Question: I have an asp.net web application; I was using sitemap for menu controller. Then I decided to use bootstrap navbar; and now I am trying to implement bootstrap 4.1 to asp.net menu controller with sitemap.
I have already achieved to bind the asp.net Menu controller from a sitemap; and style it with bootstrap 4.1; but I have dots coming before every the menu item letters; and I could not remove them (please see the picture).
I need help to remove these dots from my menu aspect. Thanks in advance for your help.
:
'''
<!-- Menu BASI -->
<nav class="afiniteksMenuNavbar navbar navbar-expand-md navbar-light">
<button class="navbar-toggler" type="button" data-toggle="collapse" data-target="#navbarSupportedContent" aria-controls="navbarSupportedContent" aria-expanded="false" aria-label="Toggle navigation">
<span class="navbar-toggler-icon"></span>
</button>
<asp:SiteMapDataSource ID="SiteMapDataSource1" runat="server" ShowStartingNode="False" EnableViewState="false" />
<div class="NBCollapse collapse navbar-collapse" id="navbarSupportedContent">
<asp:Menu ID="Menu1" runat="server" Orientation="horizontal"
DataSourceID="SiteMapDataSource1"
IncludeStyleBlock="False"
CssClass="afiniteksNav navbar-nav" StaticMenuStyle-CssClass="nav-item"
StaticSelectedStyle-CssClass="nav-item" StaticSubMenuIndent="16px"
DynamicMenuStyle-CssClass="nav-item dropdown-menu"
RenderingMode="List" role="menu" itemscope="itemscope" itemtype="http://schema.org/SiteNavigationElement">
<LevelMenuItemStyles>
<asp:MenuItemStyle CssClass="dropdown-item" HorizontalPadding="15px" Height="50px" VerticalPadding="15px" />
</LevelMenuItemStyles>
<LevelSelectedStyles>
<asp:MenuItemStyle CssClass="nav-item active" Font-Underline="False" />
</LevelSelectedStyles>
<StaticHoverStyle Font-Underline="true" />
<StaticSelectedStyle Font-Bold="true" />
<DynamicMenuItemStyle CssClass="dropdown-item" />
</asp:Menu>
</div>
</nav>
<!-- Menu SONU -->
</div>
'''

Here goes the compiled html code:
'''
<div class="col-md-8" style="border-bottom: 1px solid #000;">
<!-- Menu BASI -->
<div class="ortalaVH">
<nav class="afiniteksMenuNavbar navbar navbar-expand-md navbar-light">
<button class="navbar-toggler" type="button" data-toggle="collapse" data-target="#navbarSupportedContent" aria-controls="navbarSupportedContent" aria-expanded="false" aria-label="Toggle navigation">
<span class="navbar-toggler-icon"></span>
</button>
<div class="NBCollapse collapse navbar-collapse" id="navbarSupportedContent">
<a href="#Menu1_SkipLink"><img alt="Gezinti Baglantilarini Atla" src="/afiniteks.com/WebApp/WebResource.axd?d=Nd69XRQ7kJaHjjr-OjgVxjrB03FYSGQ7QiO79mNpEUi5Set0fmG4nYg5ZIDyqae_peFkIA3_jV-FbQB4KaDCfPTVsUgbnhfE1Z15KY2vxEo1&amp;t=636590973156695494" width="0" height="0" style="border-width:0px;"></a><div role="menu" itemscope="itemscope" itemtype="http://schema.org/SiteNavigationElement" class="afiniteksNav navbar-nav" id="Menu1" style="float: left;">
<ul class="level1 nav-item static" tabindex="0" role="menubar" style="position: relative; width: auto; float: left;">
<li role="menuitem" class="static" style="position: relative; float: left;"><a title="AnaSayfa" class="level1 dropdown-item static" href="/afiniteks.com/WebApp/" tabindex="-1">AnaSayfa</a></li><li class="has-popup static" aria-haspopup="Menu1:submenu:3" role="menuitem" style="position: relative; float: left;"><a title="Tanimlamalar Bolumu" class="popout level1 dropdown-item static" tabindex="-1">Tanimlar</a><ul class="level2 nav-item dropdown-menu dynamic" id="Menu1:submenu:3" style="display: none; position: absolute; top: 100%; left: 0px;">
<li role="menuitem" class="dynamic" style="position: relative;"><a title="Tanimlamalar Bolumu" class="level2 dropdown-item dynamic" href="/afiniteks.com/WebApp/AnaPanel/SabitTanimlama.aspx" tabindex="-1">Sabit Tanimlama</a></li><li class="has-popup dynamic" aria-haspopup="Menu1:submenu:5" role="menuitem" style="position: relative;"><a title="Cari Bolumu" class="popout level2 dropdown-item dynamic" tabindex="-1">Cari</a><ul class="level3 nav-item dropdown-menu dynamic" id="Menu1:submenu:5" style="display: none; position: absolute; top: 0px; left: 100%;">
<li role="menuitem" class="dynamic" style="position: relative;"><a class="level3 dropdown-item dynamic" href="/afiniteks.com/WebApp/Cari/CariTanimlama.aspx" tabindex="-1">Tanimlama</a></li><li role="menuitem" class="dynamic" style="position: relative;"><a class="level3 dropdown-item dynamic" href="/afiniteks.com/WebApp/Cari/CariGuncelleme.aspx" tabindex="-1">Guncelleme</a></li><li role="menuitem" class="dynamic" style="position: relative;"><a class="level3 dropdown-item dynamic" href="/afiniteks.com/WebApp/Cari/CariListesi.aspx" tabindex="-1">Cari listesi</a></li>
</ul></li><li class="has-popup dynamic" aria-haspopup="Menu1:submenu:10" role="menuitem" style="position: relative;"><a title="Stok Kartlari Bolumu" class="popout level2 dropdown-item dynamic" tabindex="-1">Urun / Hizmet</a><ul class="level3 nav-item dropdown-menu dynamic" id="Menu1:submenu:10" style="display: none; position: absolute; top: 0px; left: 100%;">
<li role="menuitem" class="dynamic" style="position: relative;"><a class="level3 dropdown-item dynamic" href="/afiniteks.com/WebApp/StokKarti/UrunTanimlama.aspx" tabindex="-1">Tanimlama</a></li><li role="menuitem" class="dynamic" style="position: relative;"><a class="level3 dropdown-item dynamic" href="/afiniteks.com/WebApp/StokKarti/UrunGuncelleme.aspx" tabindex="-1">Guncelleme</a></li><li role="menuitem" class="dynamic" style="position: relative;"><a class="level3 dropdown-item dynamic" href="/afiniteks.com/WebApp/StokKarti/UrunListesi.aspx" tabindex="-1">Liste</a></li>
</ul></li>
</ul></li><li class="has-popup static" aria-haspopup="Menu1:submenu:16" role="menuitem" style="position: relative; float: left;"><a title="Pazarlama Bolumu" class="popout level1 dropdown-item static" tabindex="-1">Pazarlama</a><ul class="level2 nav-item dropdown-menu dynamic" id="Menu1:submenu:16" style="display: none; position: absolute; top: 100%; left: 0px;">
<li role="menuitem" class="dynamic" style="position: relative;"><a class="level2 dropdown-item dynamic" href="/afiniteks.com/WebApp/Pazarlama/SiparisIslemleri.aspx" tabindex="-1">Siparis Islemleri</a></li><li role="menuitem" class="dynamic" style="position: relative;"><a class="level2 dropdown-item dynamic" href="/afiniteks.com/WebApp/Pazarlama/SiparisRaporu.aspx" tabindex="-1">Siparis Raporlari</a></li><li role="menuitem" class="dynamic" style="position: relative;"><a class="level2 dropdown-item dynamic" href="/afiniteks.com/WebApp/Pazarlama/IsletmeHareket.aspx" tabindex="-1">Isletme Hareket - Tumu</a></li><li role="menuitem" class="dynamic" style="position: relative;"><a class="level2 dropdown-item selected dynamic" href="/afiniteks.com/WebApp/Pazarlama/SiparisAnaliz.aspx" tabindex="-1">Siparis Analiz - Tumu</a></li>
</ul></li><li class="has-popup static" aria-haspopup="Menu1:submenu:22" role="menuitem" style="position: relative; float: left;"><a title="Satin Alma Bolumu" class="popout level1 dropdown-item static" tabindex="-1">Satin Alma</a><ul class="level2 nav-item dropdown-menu dynamic" id="Menu1:submenu:22" style="display: none; position: absolute; top: 100%; left: 0px;">
<li role="menuitem" class="dynamic" style="position: relative;"><a class="level2 dropdown-item dynamic" href="/afiniteks.com/WebApp/SatinAlma/SA_SiparisGiris.aspx" tabindex="-1">SA - Siparis Islemleri</a></li><li role="menuitem" class="dynamic" style="position: relative;"><a class="level2 dropdown-item dynamic" href="/afiniteks.com/WebApp/SatinAlma/SA_SiparisRaporu.aspx" tabindex="-1">SA - Siparis Raporlari [TR]</a></li><li role="menuitem" class="dynamic" style="position: relative;"><a class="level2 dropdown-item dynamic" href="/afiniteks.com/WebApp/SatinAlma/SA_SiparisRaporu_EN.aspx" tabindex="-1">SA - Siparis Raporlari [EN]</a></li><li role="menuitem" class="dynamic" style="position: relative;"><a class="level2 dropdown-item dynamic" href="/afiniteks.com/WebApp/SatinAlma/SA_SiparisListesi.aspx" tabindex="-1">SA - Siparis Listesi</a></li>
</ul></li><li class="has-popup static" aria-haspopup="Menu1:submenu:28" role="menuitem" style="position: relative; float: left;"><a title="Depo Bolumu" class="popout level1 dropdown-item static" tabindex="-1">Depo</a><ul class="level2 nav-item dropdown-menu dynamic" id="Menu1:submenu:28" style="display: none; position: absolute; top: 100%; left: 0px;">
<li role="menuitem" class="dynamic" style="position: relative;"><a class="level2 dropdown-item dynamic" href="/afiniteks.com/WebApp/Depo/DepoCikis.aspx" tabindex="-1">Depo Cikis</a></li><li role="menuitem" class="dynamic" style="position: relative;"><a class="level2 dropdown-item dynamic" href="/afiniteks.com/WebApp/Depo/DepoCikisAnaliz.aspx" tabindex="-1">Depo Cikis Analiz</a></li><li role="menuitem" class="dynamic" style="position: relative;"><a class="level2 dropdown-item dynamic" href="/afiniteks.com/WebApp/Depo/DepoCikisFisi.aspx" tabindex="-1">Depo Cikis Fisi</a></li><li role="menuitem" class="dynamic" style="position: relative;"><a class="level2 dropdown-item dynamic" href="/afiniteks.com/WebApp/Depo/EtiketYazdir.aspx" tabindex="-1">Etiket Yazdir</a></li><li role="menuitem" class="dynamic" style="position: relative;"><a class="level2 dropdown-item dynamic" href="/afiniteks.com/WebApp/Depo/LotEtiketiYazdir.aspx" tabindex="-1">Lot Etiketi Yazdir</a></li><li role="menuitem" class="dynamic" style="position: relative;"><a class="level2 dropdown-item dynamic" href="/afiniteks.com/WebApp/Depo/DepoGiris.aspx" tabindex="-1">Depo Giris</a></li><li role="menuitem" class="dynamic" style="position: relative;"><a class="level2 dropdown-item dynamic" href="/afiniteks.com/WebApp/Depo/LotIslemleri.aspx" tabindex="-1">Lot Islemleri</a></li><li role="menuitem" class="dynamic" style="position: relative;"><a class="level2 dropdown-item dynamic" href="/afiniteks.com/WebApp/Depo/StokDurumListesi.aspx" tabindex="-1">Stok Durumu</a></li><li role="menuitem" class="dynamic" style="position: relative;"><a class="level2 dropdown-item dynamic" href="/afiniteks.com/WebApp/Depo/LotStokDurum.aspx" tabindex="-1">Lotlu Stok Durumu</a></li><li role="menuitem" class="dynamic" style="position: relative;"><a class="level2 dropdown-item dynamic" href="/afiniteks.com/WebApp/Depo/LotluStokListeleme.aspx" tabindex="-1">Lotlu Stok Listeleme</a></li><li role="menuitem" class="dynamic" style="position: relative;"><a class="level2 dropdown-item dynamic" href="/afiniteks.com/WebApp/Depo/DepoLokasyon.aspx" tabindex="-1">Lokasyon</a></li>
</ul></li><li class="has-popup static" aria-haspopup="Menu1:submenu:41" role="menuitem" style="position: relative; float: left;"><a title="Evrak Duzenleme Bolumu" class="popout level1 dropdown-item static" tabindex="-1">Evrak Duzenleme</a><ul class="level2 nav-item dropdown-menu dynamic" id="Menu1:submenu:41" style="display: none; position: absolute; top: 100%; left: 0px;">
<li role="menuitem" class="dynamic" style="position: relative;"><a class="level2 dropdown-item dynamic" href="/afiniteks.com/WebApp/Evrak/ProformaTR.aspx" tabindex="-1">Proforma [TR]</a></li><li role="menuitem" class="dynamic" style="position: relative;"><a class="level2 dropdown-item dynamic" href="/afiniteks.com/WebApp/Evrak/ProformaEN.aspx" tabindex="-1">Proforma [EN]</a></li><li role="menuitem" class="dynamic" style="position: relative;"><a class="level2 dropdown-item dynamic" href="/afiniteks.com/WebApp/Evrak/IrsaliyeliFaturaTR.aspx" tabindex="-1">Fatura [TR]</a></li><li role="menuitem" class="dynamic" style="position: relative;"><a class="level2 dropdown-item dynamic" href="/afiniteks.com/WebApp/Evrak/CekiListesi.aspx" tabindex="-1">Ceki Listesi [TR]</a></li><li role="menuitem" class="dynamic" style="position: relative;"><a class="level2 dropdown-item dynamic" href="/afiniteks.com/WebApp/Evrak/IrsaliyeliFaturaEN.aspx" tabindex="-1">Fatura [EN]</a></li><li role="menuitem" class="dynamic" style="position: relative;"><a class="level2 dropdown-item dynamic" href="/afiniteks.com/WebApp/Evrak/PackingListEN.aspx" tabindex="-1">Packing List [EN]</a></li><li role="menuitem" class="dynamic" style="position: relative;"><a class="level2 dropdown-item dynamic" href="/afiniteks.com/WebApp/Evrak/CariEkstre.aspx" tabindex="-1">Cari Ekstre</a></li><li role="menuitem" class="dynamic" style="position: relative;"><a class="level2 dropdown-item dynamic" href="/afiniteks.com/WebApp/Evrak/CariEkstrePDF.aspx" tabindex="-1">Cari Ekstre PDF</a></li>
</ul></li><li class="has-popup static" aria-haspopup="Menu1:submenu:51" role="menuitem" style="position: relative; float: left;"><a title="Muhasebe Bolumu" class="popout level1 dropdown-item static" tabindex="-1">Muhasebe</a><ul class="level2 nav-item dropdown-menu dynamic" id="Menu1:submenu:51" style="display: none; position: absolute; top: 100%; left: 0px;">
<li class="has-popup dynamic" aria-haspopup="Menu1:submenu:52" role="menuitem" style="position: relative;"><a title="KASA" class="popout level2 dropdown-item dynamic" tabindex="-1">Kasa</a><ul class="level3 nav-item dropdown-menu dynamic" id="Menu1:submenu:52" style="display: none; position: absolute; top: 0px; left: 100%;">
<li role="menuitem" class="dynamic" style="position: relative;"><a class="level3 dropdown-item dynamic" href="/afiniteks.com/WebApp/Kasa/TahsilatFisi.aspx" tabindex="-1">Tahsilat Fisi</a></li><li role="menuitem" class="dynamic" style="position: relative;"><a class="level3 dropdown-item dynamic" href="/afiniteks.com/WebApp/Kasa/OdemeFisi.aspx" tabindex="-1">Odeme Fisi</a></li><li role="menuitem" class="dynamic" style="position: relative;"><a class="level3 dropdown-item dynamic" href="/afiniteks.com/WebApp/Kasa/GiderFisi.aspx" tabindex="-1">Gider Fisi</a></li>
</ul></li><li role="menuitem" class="dynamic" style="position: relative;"><a class="level2 dropdown-item dynamic" href="/afiniteks.com/WebApp/Muhasebe/IrsFatListesi.aspx" tabindex="-1">Satis Faturalari Listesi</a></li><li role="menuitem" class="dynamic" style="position: relative;"><a title="Giderler Listesi" class="level2 dropdown-item dynamic" href="/afiniteks.com/WebApp/Muhasebe/GiderListesi.aspx" tabindex="-1">Giderler Listesi</a></li><li role="menuitem" class="dynamic" style="position: relative;"><a title="Mutabakat Formlari" class="level2 dropdown-item dynamic" href="/afiniteks.com/WebApp/Muhasebe/BaBs.aspx" tabindex="-1">BA-BS Formu</a></li>
</ul></li><li class="has-popup static" aria-haspopup="Menu1:submenu:61" role="menuitem" style="position: relative; float: left;"><a title="Yonetim Bolumu" class="popout level1 dropdown-item static" href="/afiniteks.com/WebApp/yonet" tabindex="-1">Yonetim</a><ul class="level2 nav-item dropdown-menu dynamic" id="Menu1:submenu:61" style="display: none; position: absolute; top: 100%; left: 0px;">
<li role="menuitem" class="dynamic" style="position: relative;"><a class="level2 dropdown-item dynamic" href="/afiniteks.com/WebApp/yonet/OrtaklarHesabi.aspx" tabindex="-1">Ortaklar Hesabi</a></li><li role="menuitem" class="dynamic" style="position: relative;"><a class="level2 dropdown-item dynamic" href="/afiniteks.com/WebApp/yonet/ortaklarHH.aspx" tabindex="-1">Ortaklar HH</a></li><li class="has-popup dynamic" aria-haspopup="Menu1:submenu:64" role="menuitem" style="position: relative;"><a title="Goba" class="popout level2 dropdown-item dynamic" tabindex="-1">GOBA</a><ul class="level3 nav-item dropdown-menu dynamic" id="Menu1:submenu:64" style="display: none; position: absolute; top: 0px; left: 100%;">
<li role="menuitem" class="dynamic" style="position: relative;"><a class="level3 dropdown-item dynamic" href="/afiniteks.com/WebApp/goba/access/users.aspx" tabindex="-1">Settings</a></li><li role="menuitem" class="dynamic" style="position: relative;"><a class="level3 dropdown-item dynamic" href="/afiniteks.com/WebApp/client" tabindex="-1">Client Zone</a></li>
</ul></li>
</ul></li>
</ul>
</div><div style="clear: left;"></div><a id="Menu1_SkipLink"></a>
</div>
</nav>
</div>
<!-- Menu SONU -->
</div>
'''
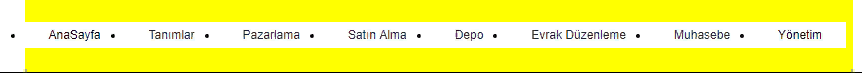
Answer: I have solved my problem with changing the following code:
'''
IncludeStyleBlock="False"
'''
to:
'''
IncludeStyleBlock="true"
'''
Many thanks for to you all for trying to answer my question.